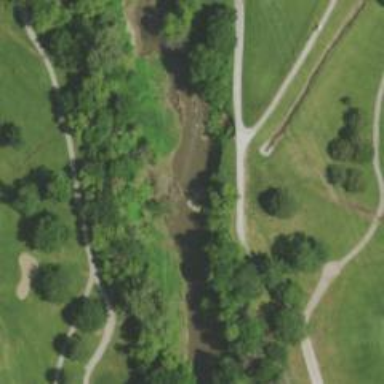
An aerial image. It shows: Well-maintained path for golf carts. The track type is grade1.